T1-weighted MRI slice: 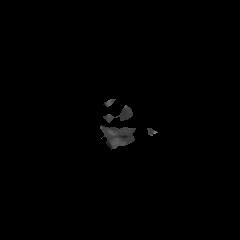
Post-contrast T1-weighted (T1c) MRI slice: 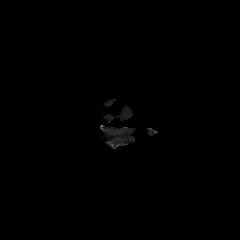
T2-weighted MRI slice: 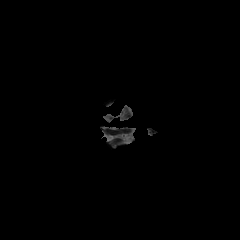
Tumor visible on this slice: no